Interaction volume radius: 10 \u00c5
Interaction volume height: 45 \u00c5
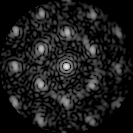
Disorder parameter: 0.3607